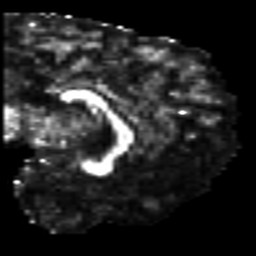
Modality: FA
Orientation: sagittal
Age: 22
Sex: male
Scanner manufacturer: siemens
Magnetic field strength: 3 T
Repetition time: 7 s
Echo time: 0.0926 s